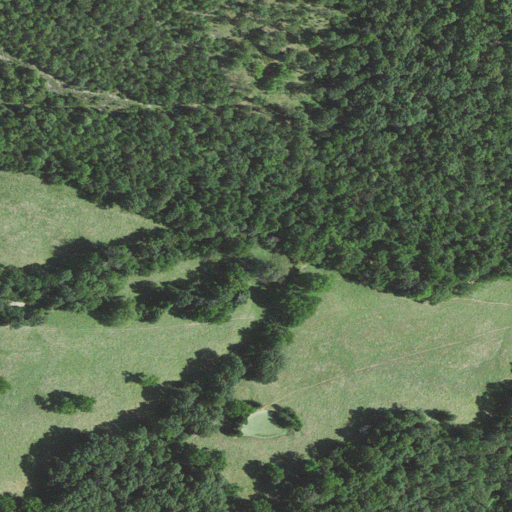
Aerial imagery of valley in Arkansas named Keystone Hollow containing deciduous forest, pasture, evergreen forest, mixed forest, and shrub